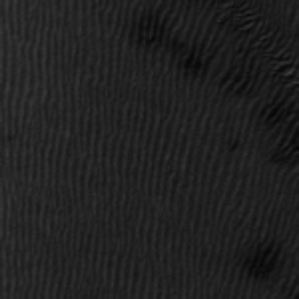
Label: frost